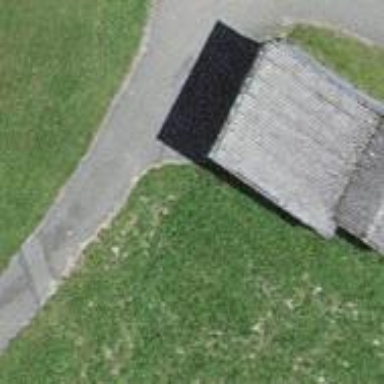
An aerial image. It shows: Garage.